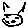
Label: cat